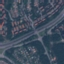
Label: Highway